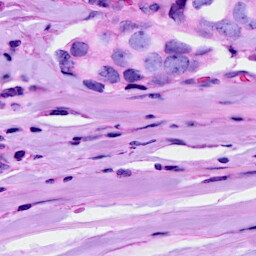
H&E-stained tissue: Breast